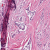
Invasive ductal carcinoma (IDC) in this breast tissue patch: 1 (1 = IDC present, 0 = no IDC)